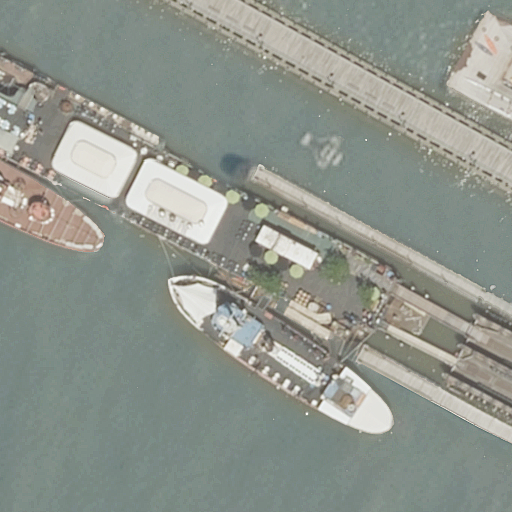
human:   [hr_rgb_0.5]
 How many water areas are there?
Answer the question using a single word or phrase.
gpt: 1

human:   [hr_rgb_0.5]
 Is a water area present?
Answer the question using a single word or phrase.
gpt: yes

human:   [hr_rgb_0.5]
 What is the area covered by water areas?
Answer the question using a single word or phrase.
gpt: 10620m2

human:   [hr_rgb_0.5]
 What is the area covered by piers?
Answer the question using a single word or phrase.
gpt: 1352m2

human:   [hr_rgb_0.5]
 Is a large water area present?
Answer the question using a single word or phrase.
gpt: yes

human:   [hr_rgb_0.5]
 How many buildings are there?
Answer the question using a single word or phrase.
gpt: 0

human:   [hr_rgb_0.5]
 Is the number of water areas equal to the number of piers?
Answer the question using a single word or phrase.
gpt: no

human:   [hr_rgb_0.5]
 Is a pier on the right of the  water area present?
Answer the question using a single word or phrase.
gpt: yes

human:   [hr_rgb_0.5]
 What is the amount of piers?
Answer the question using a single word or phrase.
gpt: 2

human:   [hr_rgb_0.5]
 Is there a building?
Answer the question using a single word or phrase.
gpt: no

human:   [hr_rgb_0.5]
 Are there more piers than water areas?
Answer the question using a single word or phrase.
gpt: yes

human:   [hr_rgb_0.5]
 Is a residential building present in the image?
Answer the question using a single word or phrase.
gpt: no

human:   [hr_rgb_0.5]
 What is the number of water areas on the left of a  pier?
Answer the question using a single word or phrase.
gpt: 1

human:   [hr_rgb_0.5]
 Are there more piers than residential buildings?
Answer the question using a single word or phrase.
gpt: yes

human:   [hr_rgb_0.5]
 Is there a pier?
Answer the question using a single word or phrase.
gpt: yes

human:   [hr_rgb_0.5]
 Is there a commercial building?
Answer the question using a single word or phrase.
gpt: no

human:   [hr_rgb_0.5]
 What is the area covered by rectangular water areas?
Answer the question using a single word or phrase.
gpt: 10620m2

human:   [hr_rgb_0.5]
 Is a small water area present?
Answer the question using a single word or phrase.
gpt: no

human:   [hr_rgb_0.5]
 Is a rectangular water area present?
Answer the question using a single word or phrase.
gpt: yes

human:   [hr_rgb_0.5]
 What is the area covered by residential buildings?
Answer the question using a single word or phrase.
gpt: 0m2

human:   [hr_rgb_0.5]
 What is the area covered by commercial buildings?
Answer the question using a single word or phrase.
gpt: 0m2

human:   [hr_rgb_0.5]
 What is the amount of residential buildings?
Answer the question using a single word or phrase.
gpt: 0

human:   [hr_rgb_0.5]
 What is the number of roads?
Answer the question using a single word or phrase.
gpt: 0

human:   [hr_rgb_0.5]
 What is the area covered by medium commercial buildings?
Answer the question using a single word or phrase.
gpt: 0m2

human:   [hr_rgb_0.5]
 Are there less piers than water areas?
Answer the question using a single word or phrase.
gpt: no

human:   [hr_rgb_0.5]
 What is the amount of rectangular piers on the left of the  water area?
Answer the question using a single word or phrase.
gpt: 0

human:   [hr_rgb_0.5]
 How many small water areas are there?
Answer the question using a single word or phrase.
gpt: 0

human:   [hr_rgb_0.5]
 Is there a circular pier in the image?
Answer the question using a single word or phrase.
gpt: no

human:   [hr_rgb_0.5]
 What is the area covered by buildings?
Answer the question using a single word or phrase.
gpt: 0m2

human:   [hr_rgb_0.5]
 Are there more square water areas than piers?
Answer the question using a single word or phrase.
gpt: no

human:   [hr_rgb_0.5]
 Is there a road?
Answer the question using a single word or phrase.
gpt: no

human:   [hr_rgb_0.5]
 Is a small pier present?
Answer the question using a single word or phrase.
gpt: yes

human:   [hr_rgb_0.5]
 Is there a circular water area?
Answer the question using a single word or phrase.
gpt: no

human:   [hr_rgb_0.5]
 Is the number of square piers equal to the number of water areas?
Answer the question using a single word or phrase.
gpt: no

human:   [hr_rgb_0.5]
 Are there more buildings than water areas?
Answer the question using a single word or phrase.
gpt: no

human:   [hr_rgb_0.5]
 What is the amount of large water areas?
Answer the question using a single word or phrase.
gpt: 1

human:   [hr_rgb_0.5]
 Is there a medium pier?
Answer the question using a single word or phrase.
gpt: no

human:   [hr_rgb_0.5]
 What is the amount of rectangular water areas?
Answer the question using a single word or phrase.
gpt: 1

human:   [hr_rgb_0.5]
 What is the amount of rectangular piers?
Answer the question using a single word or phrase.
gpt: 2

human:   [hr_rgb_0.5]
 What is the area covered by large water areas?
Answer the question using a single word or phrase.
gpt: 10620m2

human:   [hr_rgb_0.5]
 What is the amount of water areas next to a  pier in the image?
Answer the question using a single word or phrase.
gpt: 1

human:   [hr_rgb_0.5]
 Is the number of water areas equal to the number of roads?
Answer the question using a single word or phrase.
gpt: no

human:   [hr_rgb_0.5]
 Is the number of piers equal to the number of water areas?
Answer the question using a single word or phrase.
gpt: no

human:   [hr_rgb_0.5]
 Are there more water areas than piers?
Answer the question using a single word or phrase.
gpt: no

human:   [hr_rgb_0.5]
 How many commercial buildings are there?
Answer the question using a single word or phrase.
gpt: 0

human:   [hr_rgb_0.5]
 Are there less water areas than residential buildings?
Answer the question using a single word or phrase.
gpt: no

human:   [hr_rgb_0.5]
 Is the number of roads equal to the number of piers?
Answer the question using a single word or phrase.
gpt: no

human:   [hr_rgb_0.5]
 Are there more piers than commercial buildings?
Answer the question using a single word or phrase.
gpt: yes

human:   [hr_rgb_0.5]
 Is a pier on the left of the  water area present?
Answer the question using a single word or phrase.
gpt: no

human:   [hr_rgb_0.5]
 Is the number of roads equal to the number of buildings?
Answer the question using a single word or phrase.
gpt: yes

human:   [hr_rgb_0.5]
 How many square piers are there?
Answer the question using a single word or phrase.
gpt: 0

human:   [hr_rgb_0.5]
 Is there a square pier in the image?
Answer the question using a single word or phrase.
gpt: no

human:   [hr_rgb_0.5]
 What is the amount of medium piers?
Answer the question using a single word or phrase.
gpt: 0

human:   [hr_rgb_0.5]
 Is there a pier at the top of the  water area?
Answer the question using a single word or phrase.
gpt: no

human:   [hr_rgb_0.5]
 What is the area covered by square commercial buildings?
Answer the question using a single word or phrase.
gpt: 0m2

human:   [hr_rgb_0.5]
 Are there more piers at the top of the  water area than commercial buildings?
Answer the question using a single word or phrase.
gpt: no

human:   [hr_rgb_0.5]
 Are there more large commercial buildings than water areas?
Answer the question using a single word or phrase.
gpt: no

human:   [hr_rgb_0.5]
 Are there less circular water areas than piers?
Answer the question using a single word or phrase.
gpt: yes

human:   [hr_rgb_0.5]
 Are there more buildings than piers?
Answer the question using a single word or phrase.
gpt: no

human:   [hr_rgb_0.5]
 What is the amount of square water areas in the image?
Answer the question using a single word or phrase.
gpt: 0

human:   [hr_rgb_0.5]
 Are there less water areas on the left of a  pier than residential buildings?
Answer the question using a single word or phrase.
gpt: no

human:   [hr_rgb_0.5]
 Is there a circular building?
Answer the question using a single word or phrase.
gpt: no

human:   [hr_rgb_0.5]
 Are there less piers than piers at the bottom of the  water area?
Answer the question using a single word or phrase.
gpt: no

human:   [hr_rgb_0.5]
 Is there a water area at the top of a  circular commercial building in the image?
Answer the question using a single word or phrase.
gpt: no